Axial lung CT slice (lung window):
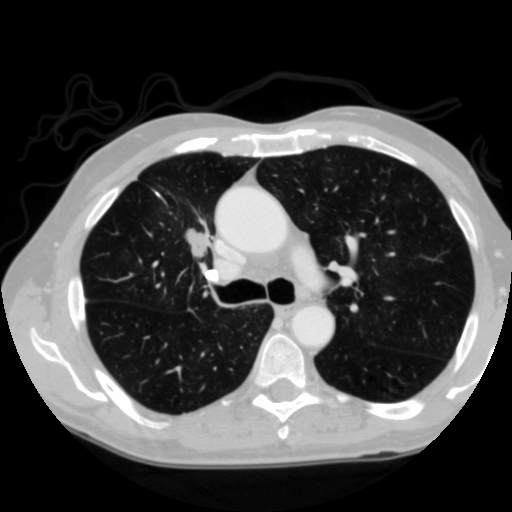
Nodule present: no